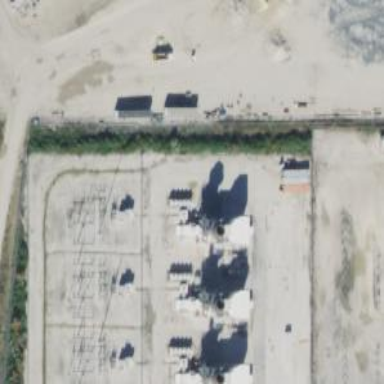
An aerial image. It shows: Gas turbine power generator.